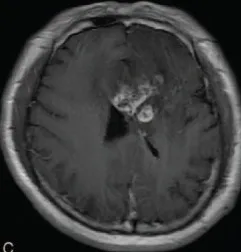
A 49-year-old man confirmed recurrence after a resection of frontal lobe glioma. (C) T1-weighted CE-MRI exhibited in the bilateral frontal lobe an area of contrast enhancing lesion suggestive for recurrence of glioma.
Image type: radiology (mri)